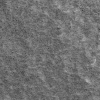
Atmospheric dust classification: not_dusty